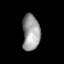
Tissue: lung
Cell type: Epithelial cells
Senescence score: 0.5494
Nuclear area (px): 617
Mean DAPI intensity: 156.057